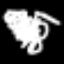
Label: squiggle